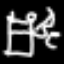
Label: bed